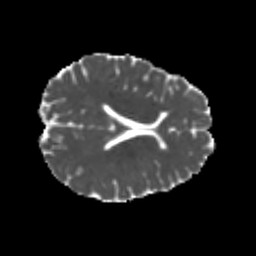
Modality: MD
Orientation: axial
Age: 22
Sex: male
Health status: healthy
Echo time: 0.074 s